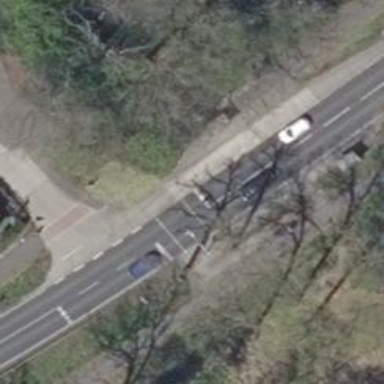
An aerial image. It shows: Crossing on the footway with traffic signals.